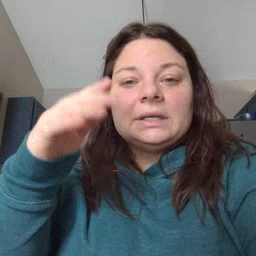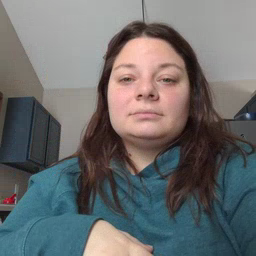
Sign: tree